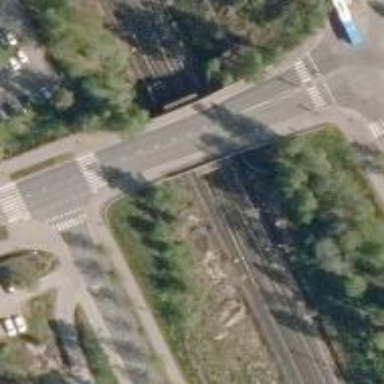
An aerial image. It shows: Railway with continuous electrified contact lines.